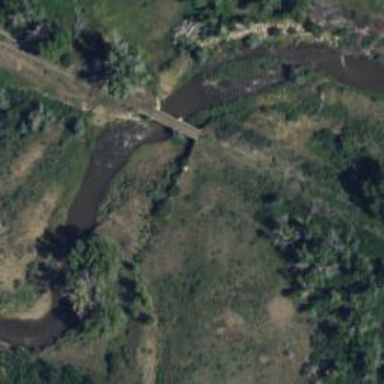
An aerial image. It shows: Abandoned railway bridge.